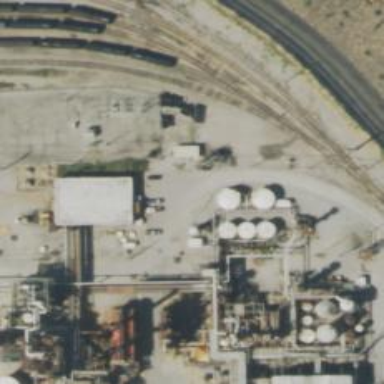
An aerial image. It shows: Storage tank that is man-made.